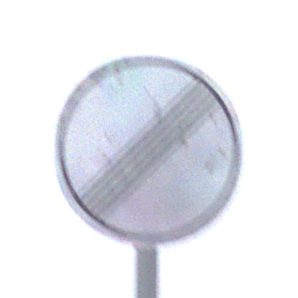
Verkehrszeichen: EndeSaemtlicherBegrenzungen
Umgebung: Outdoor, RoadRail
Tageszeit: MorningAfternoon
Wetter: Overcast
Licht: Natural
Jahreszeit: NotSpecified
Kontrast: LowContrast